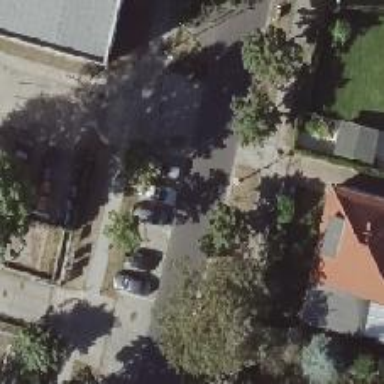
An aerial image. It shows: Residential road with asphalt surface. There are sidewalks on both sides of the road.